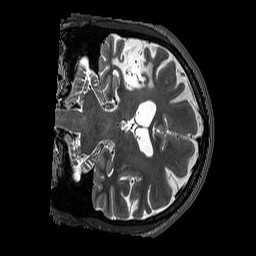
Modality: T2w
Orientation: coronal
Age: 56
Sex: male
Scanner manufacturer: siemens
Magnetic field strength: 3 T
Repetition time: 3.2 s
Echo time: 0.567 s